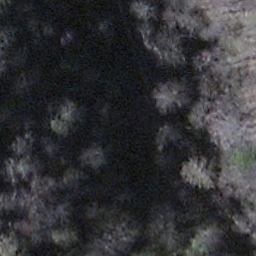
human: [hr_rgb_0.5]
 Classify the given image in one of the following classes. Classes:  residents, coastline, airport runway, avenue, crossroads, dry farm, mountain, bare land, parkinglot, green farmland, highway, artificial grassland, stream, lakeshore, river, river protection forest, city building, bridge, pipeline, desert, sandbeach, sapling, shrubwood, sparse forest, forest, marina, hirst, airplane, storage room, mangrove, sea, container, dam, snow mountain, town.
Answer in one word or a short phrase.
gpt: shrubwood